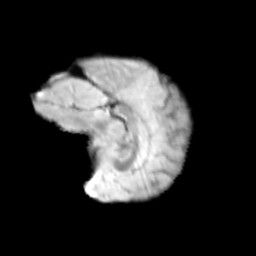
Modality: T2w
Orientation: sagittal
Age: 11
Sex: female
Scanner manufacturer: siemens
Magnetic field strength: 3 T
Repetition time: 3.8 s
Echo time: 0.07 s